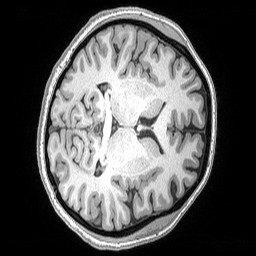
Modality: T1w
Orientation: axial
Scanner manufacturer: siemens
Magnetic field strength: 3 T
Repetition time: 2.53 s
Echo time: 0.00169 s